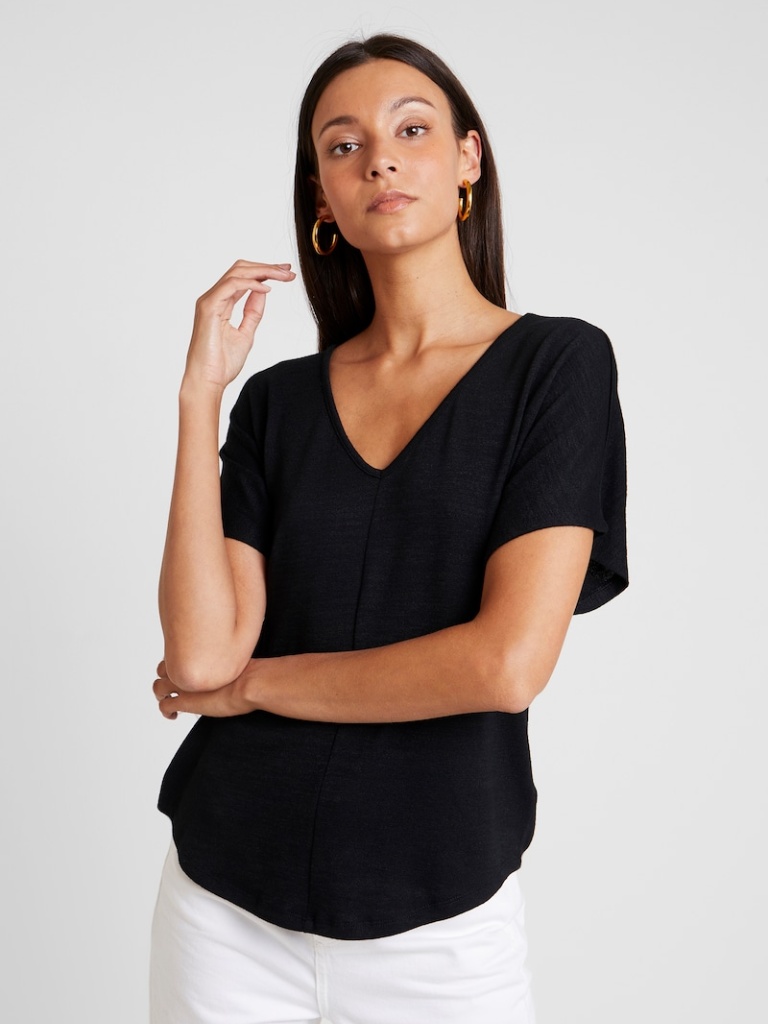
cotton relaxed short sleeve hip length Untucked v-neck t-shirt